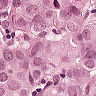
Metastatic tissue present: yes